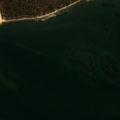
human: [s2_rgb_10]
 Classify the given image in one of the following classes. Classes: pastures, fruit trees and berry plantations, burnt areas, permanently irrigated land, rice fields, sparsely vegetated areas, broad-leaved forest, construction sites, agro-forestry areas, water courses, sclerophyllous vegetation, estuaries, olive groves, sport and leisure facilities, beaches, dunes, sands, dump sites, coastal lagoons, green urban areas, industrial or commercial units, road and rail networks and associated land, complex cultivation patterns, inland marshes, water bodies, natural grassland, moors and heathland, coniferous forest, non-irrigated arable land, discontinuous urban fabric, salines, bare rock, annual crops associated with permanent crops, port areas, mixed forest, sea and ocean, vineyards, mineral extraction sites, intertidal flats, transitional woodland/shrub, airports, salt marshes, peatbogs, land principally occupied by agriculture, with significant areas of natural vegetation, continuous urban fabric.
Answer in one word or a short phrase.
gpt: coniferous forest, estuaries